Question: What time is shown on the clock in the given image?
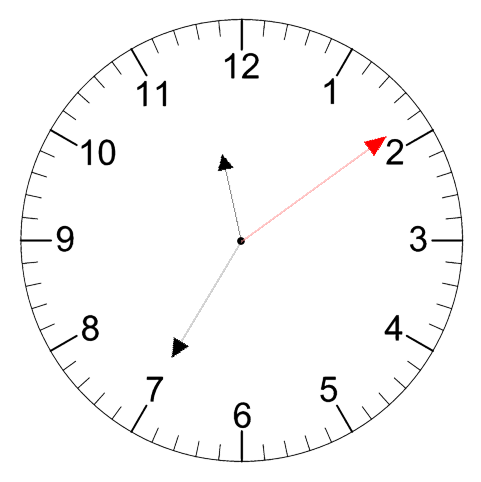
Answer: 11:35:09